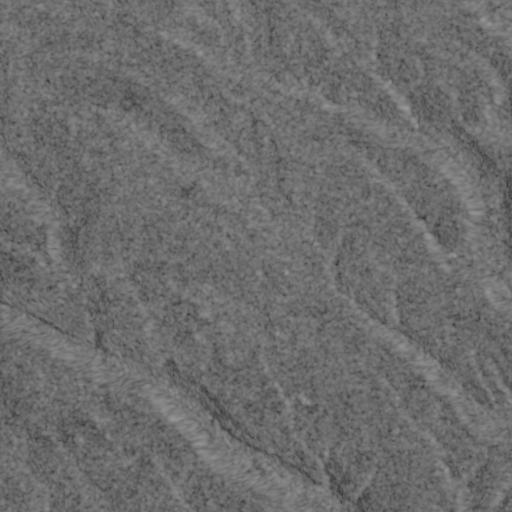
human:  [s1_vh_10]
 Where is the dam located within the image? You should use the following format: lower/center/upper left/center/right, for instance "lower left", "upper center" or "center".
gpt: The dam is located in the upper right of the image.
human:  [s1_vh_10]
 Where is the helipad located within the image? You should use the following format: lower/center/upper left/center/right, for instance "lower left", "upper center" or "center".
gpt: The helipad is located in the lower right of the image.
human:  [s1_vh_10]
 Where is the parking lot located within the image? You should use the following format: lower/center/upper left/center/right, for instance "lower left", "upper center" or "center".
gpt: The parking lot is located in the center of the image.
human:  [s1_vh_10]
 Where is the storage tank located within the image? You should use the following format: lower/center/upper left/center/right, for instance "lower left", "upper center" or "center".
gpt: The storage tank is located in the lower right of the image.
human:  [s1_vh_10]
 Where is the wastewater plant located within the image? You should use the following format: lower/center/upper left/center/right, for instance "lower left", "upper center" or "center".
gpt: The wastewater plant is located in the lower center of the image.
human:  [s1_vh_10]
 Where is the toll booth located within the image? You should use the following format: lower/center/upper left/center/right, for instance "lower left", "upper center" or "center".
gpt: The toll booth is located in the center of the image.
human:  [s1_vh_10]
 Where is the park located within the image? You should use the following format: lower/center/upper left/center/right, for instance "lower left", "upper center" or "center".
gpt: There is no park in the image.

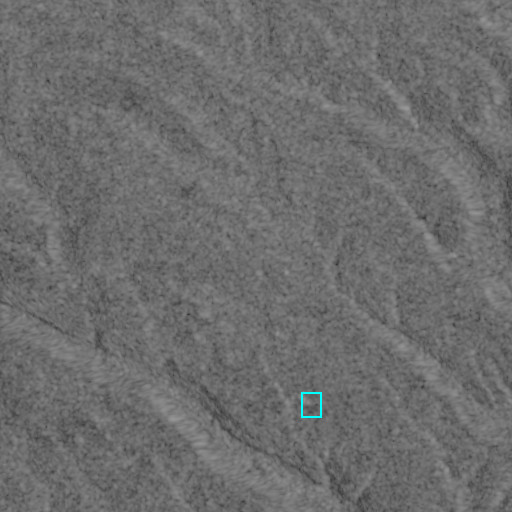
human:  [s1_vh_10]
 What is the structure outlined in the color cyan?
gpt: The structure outlined in cyan is a wastewater plant.
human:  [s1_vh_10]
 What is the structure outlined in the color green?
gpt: There is no green outline.